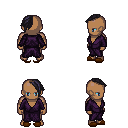
a pixel art fantasy rpg character, male body template, human, dark skin, purple robe, white pants, raven long mohawk hairstyle, brown slippers, four views (front, back, left, right), 2x2 character sprite sheet, small pixel art, hard edges, no anti-aliasing